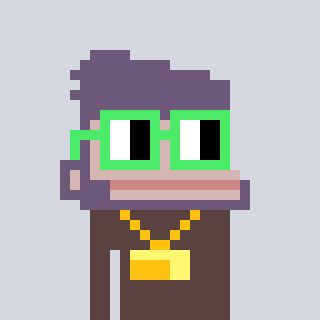
a pixel art character with square light green glasses, a ape-shaped head and a darkbrown-colored body on a cool background